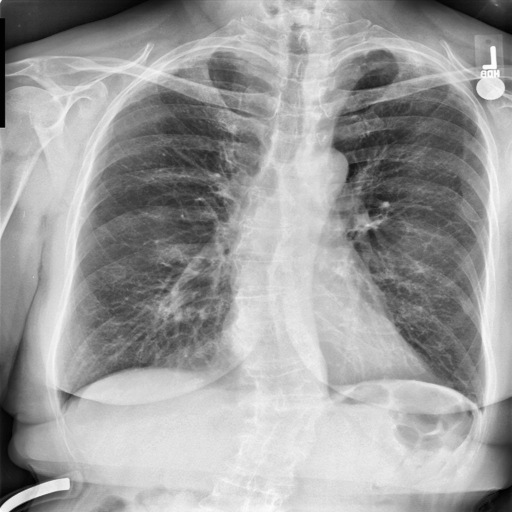
Finding: NORMAL